Question: I want to create a simple textbox like in the picture in java. It displays a short text and close after a short time or we can click close button. Thanks first :)

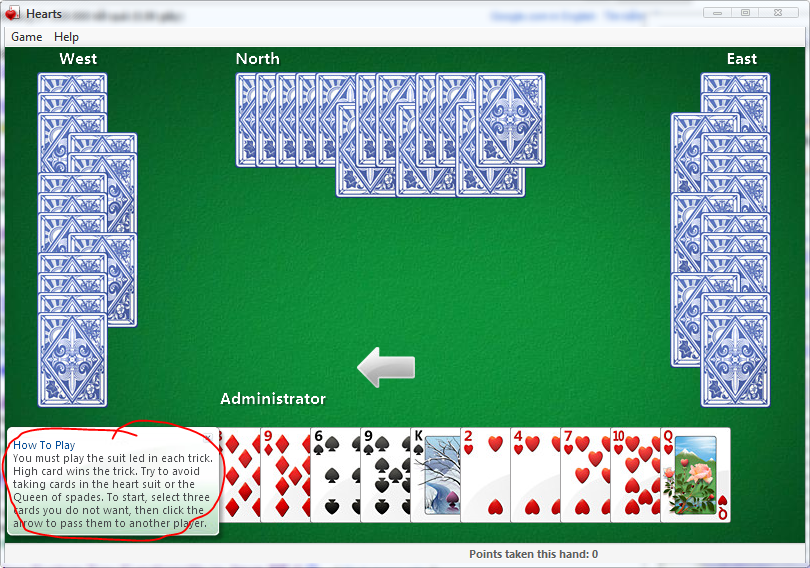
Answer: > ..a short text and close after a short time ..
Tool tip
> ..or we can click close button.
'JTextArea' or 'JEditorPane' in 'JDialog' (possibly also adding a 'javax.swing.Timer' to close it).